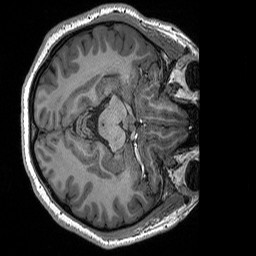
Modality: T1w
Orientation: axial
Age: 18
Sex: female
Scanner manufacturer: siemens
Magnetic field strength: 3 T
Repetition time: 2.3 s
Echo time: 0.00298 s